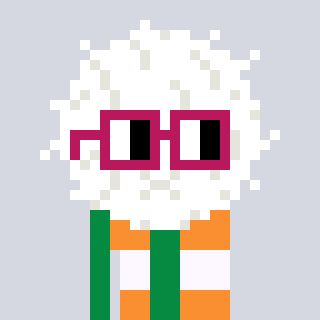
a pixel art character with square dark red glasses, a cottonball-shaped head and a green-colored body on a cool background